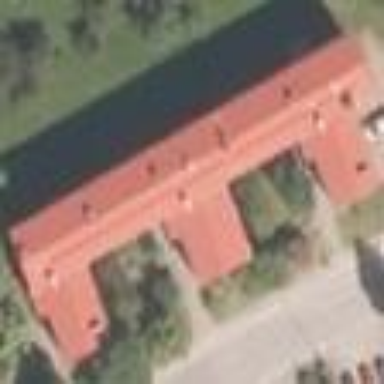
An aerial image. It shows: Terrace building with gabled roof.